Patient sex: F
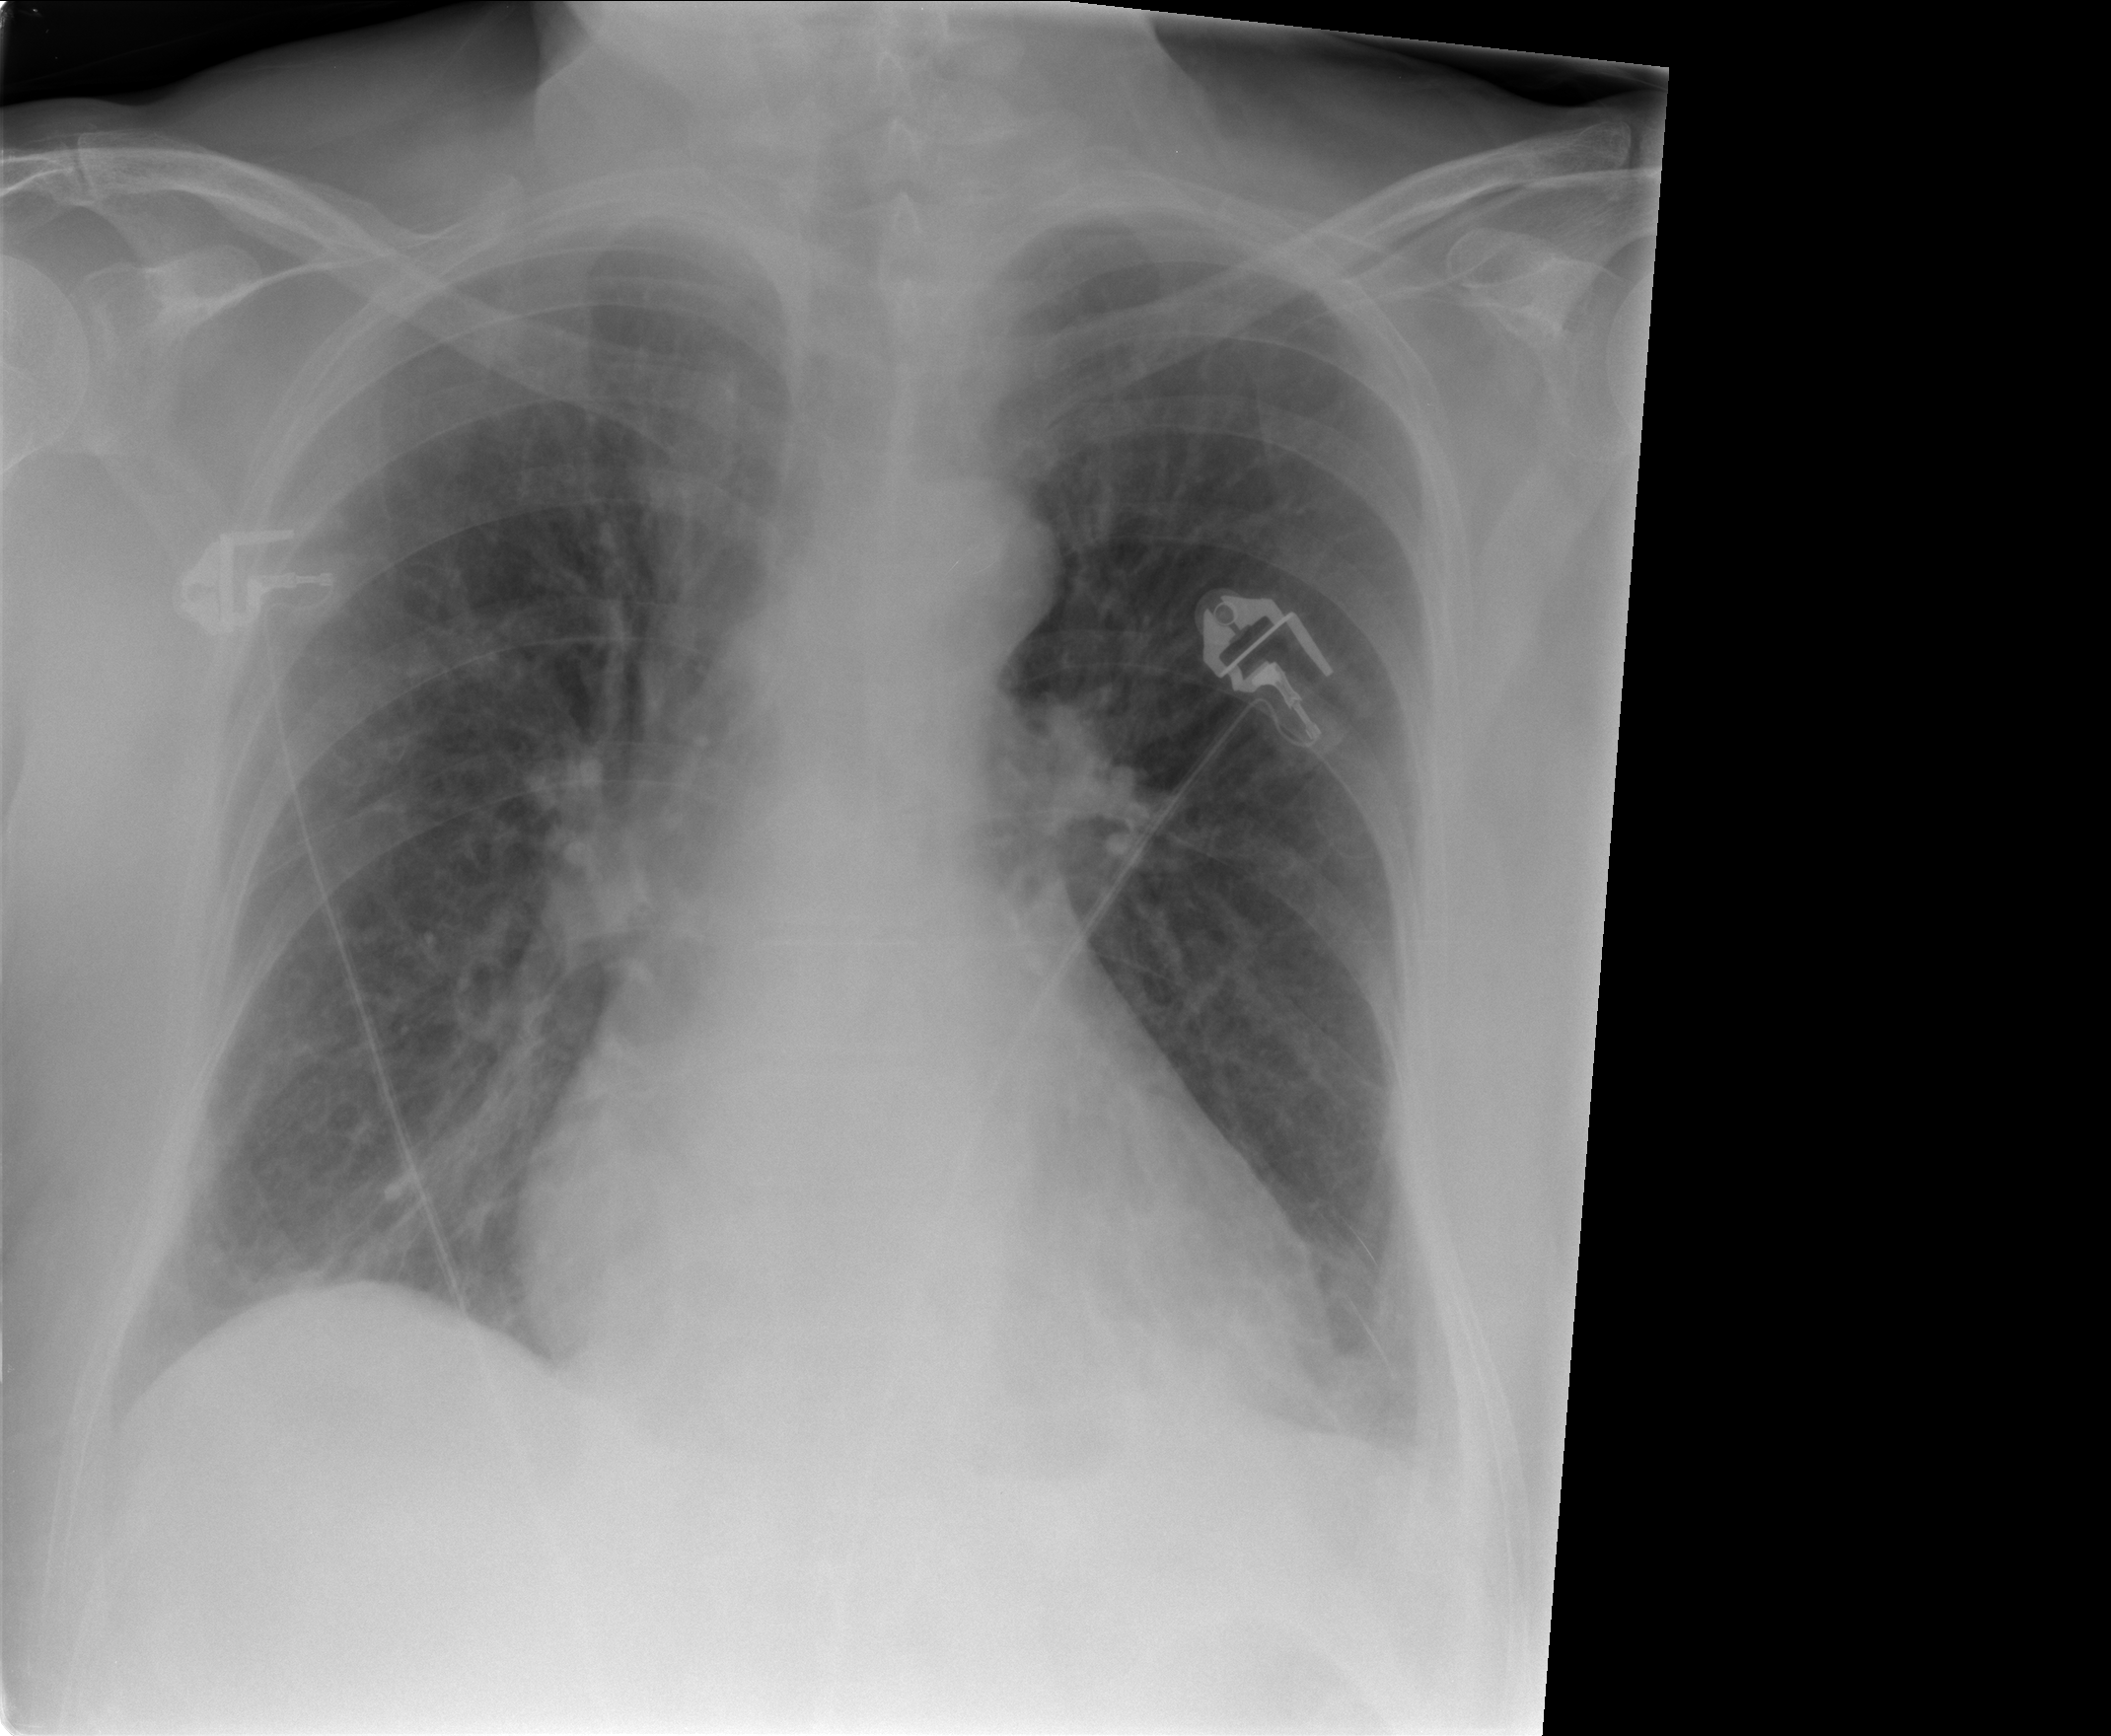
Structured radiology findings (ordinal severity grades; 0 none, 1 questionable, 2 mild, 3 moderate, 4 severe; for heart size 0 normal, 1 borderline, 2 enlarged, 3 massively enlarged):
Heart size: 2
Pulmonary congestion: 2
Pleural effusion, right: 1
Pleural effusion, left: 1
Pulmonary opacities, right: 2
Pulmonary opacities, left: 0
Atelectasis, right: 2
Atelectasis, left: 2